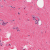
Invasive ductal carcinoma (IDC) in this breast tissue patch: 0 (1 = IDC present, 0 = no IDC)